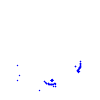
Particle: pion